Question: I am using an AVPlayerLayer to play video in the background of my UIViewController instance. When I launched my app on the iPhone I noticed that magnifying glass appearing in a wrong way. Video specifications: H.264, AAC, 640x360, MOV.

The background inside magnifying glass drawing without my video sublayer. Only subviews (buttons, text fields, etc.) are drawing inside my magnifying glass.
'''
- (void)viewDidLoad
{
[super viewDidLoad];
self.view.backgroundColor = [UIColor yellowColor];
NSURL *videoURL = [[NSBundle mainBundle] URLForResource:@"bf4" withExtension:@"mov"];
AVAsset *asset = [AVAsset assetWithURL:videoURL];
AVPlayerItem *item = [AVPlayerItem playerItemWithAsset:asset];
AVPlayer *player = [AVPlayer playerWithPlayerItem:item];
player.actionAtItemEnd = AVPlayerActionAtItemEndNone;
UIView *container = [[UIView alloc] initWithFrame:self.view.bounds];
container.autoresizingMask = UIViewAutoresizingFlexibleWidth | UIViewAutoresizingFlexibleHeight;
[self.view addSubview:container];
AVPlayerLayer *layer = [AVPlayerLayer playerLayerWithPlayer:player];
[container.layer addSublayer:layer];
layer.frame = container.bounds;
layer.videoGravity = AVLayerVideoGravityResizeAspectFill;
[self.view bringSubviewToFront:self.textField];
dispatch_after(dispatch_time(DISPATCH_TIME_NOW, (int64_t)(2.0f * NSEC_PER_SEC)), dispatch_get_main_queue(), ^{
[player play];
});
}
'''
Does anyone know how to prevent this?
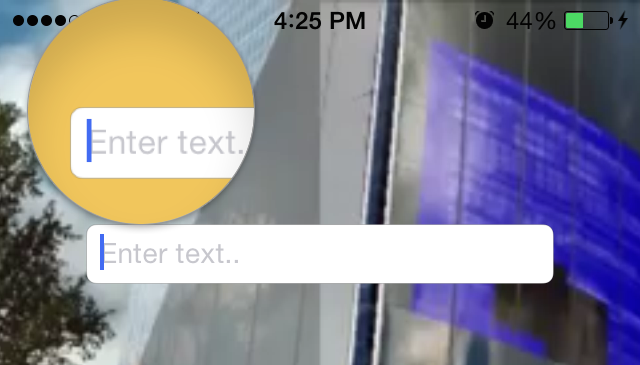
Answer: The only one solution I figured out is to:
1. Put UIImageView below container view: self.containerThumbnail = [[UIImageView alloc] initWithFrame:self.view.bounds];
self.containerThumbnail.autoresizingMask = UIViewAutoresizingFlexibleWidth | UIViewAutoresizingFlexibleHeight;
self.containerThumbnail.backgroundColor = [UIColor clearColor];
[self.view insertSubview:self.containerThumbnail belowSubview:container];
2. Become a time observer to the media player: CMTime bgInterval = CMTimeMake(1, 10);
__weak __typeof(self)weakSelf = self;
[player addPeriodicTimeObserverForInterval:bgInterval
queue:dispatch_get_global_queue(DISPATCH_QUEUE_PRIORITY_BACKGROUND, 0)
usingBlock:^(CMTime time)
{
[weakSelf locateThumbnail:time];
}];
3. Put snapshots inside your UIImageView: - (void)locateThumbnail:(CMTime)time
{
__weak __typeof(self)weakSelf = self;
dispatch_async(dispatch_get_global_queue(DISPATCH_QUEUE_PRIORITY_BACKGROUND, 0), ^(void) {
CGImageRef imageRef = [weakSelf.imageGenerator copyCGImageAtTime:time actualTime:NULL error:NULL];
UIImage *image = [UIImage imageWithCGImage:imageRef];
CGImageRelease(imageRef);
__strong __typeof(weakSelf)strongSelf = weakSelf;
dispatch_async(dispatch_get_main_queue(), ^(void) {
strongSelf.containerThumbnail.image = image;
});
});
}
The property 'imageGenerator' is of type 'AVAssetImageGenerator':
'''
imageGenerator = [[AVAssetImageGenerator alloc] initWithAsset:asset];
imageGenerator.appliesPreferredTrackTransform = YES;
'''
N.B. Snapshots updates in the background and because of this frames lag behind the video. But this is better than nothing.